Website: bh-photo
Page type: customer-info-address
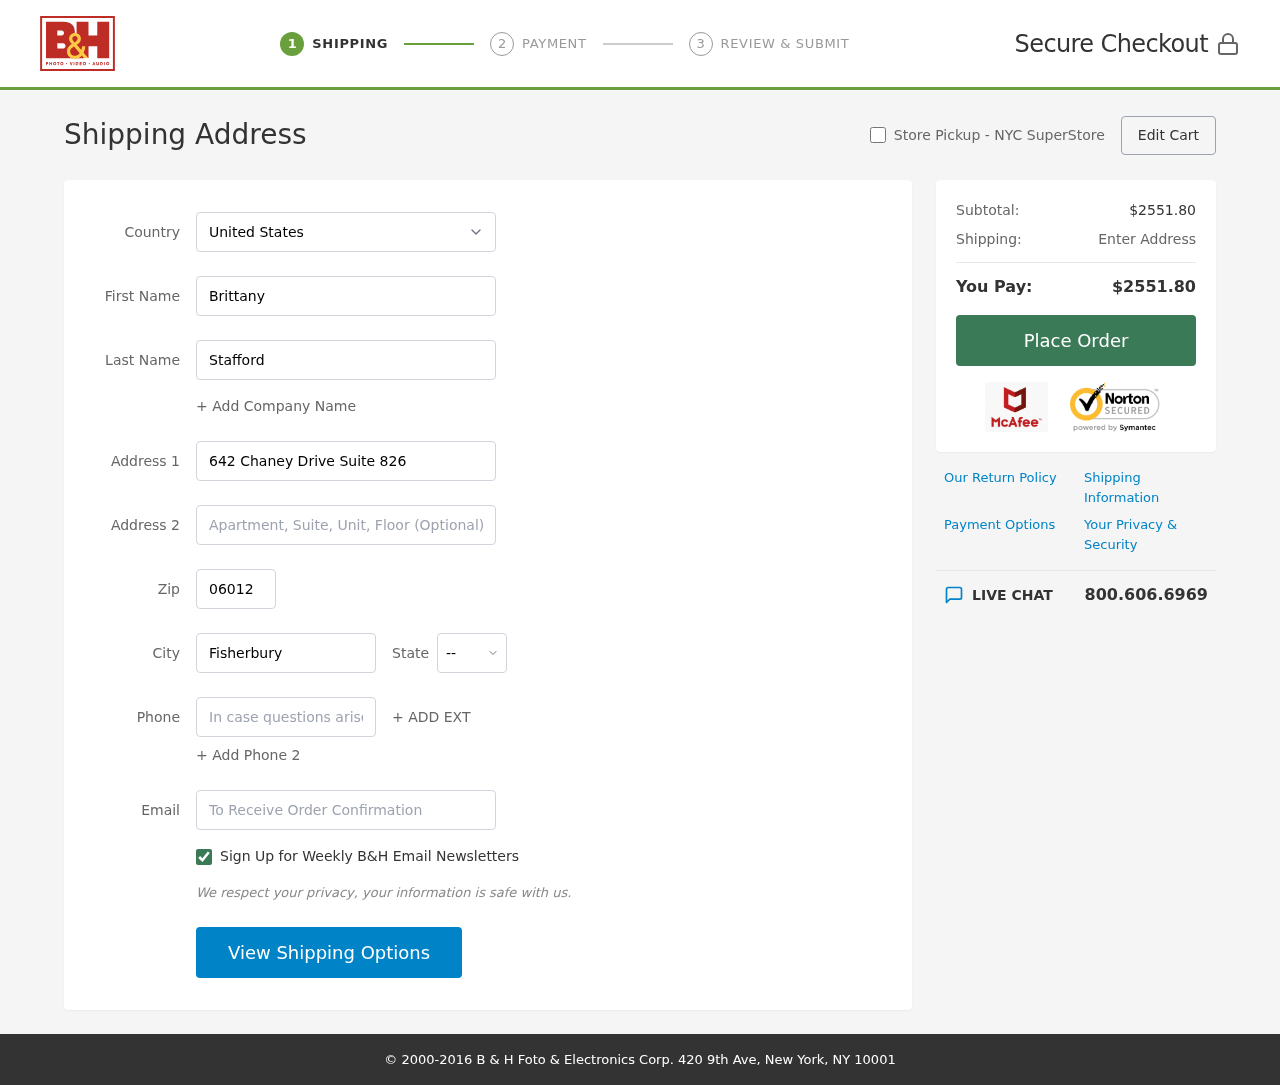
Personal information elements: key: PII_CITY
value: Fisherbury
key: PII_COUNTRY
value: United States
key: PII_EMAIL
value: brittany.stafford@hotmail.com
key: PII_FIRSTNAME
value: Brittany
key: PII_LASTNAME
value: Stafford
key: PII_PHONE
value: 3807833427
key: PII_POSTCODE
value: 06012
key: PII_STATE_ABBR
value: WI
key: PII_STREET
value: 642 Chaney Drive Suite 826
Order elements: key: ORDER_SUBTOTAL
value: $2551.80
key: ORDER_TOTAL
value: $2551.80